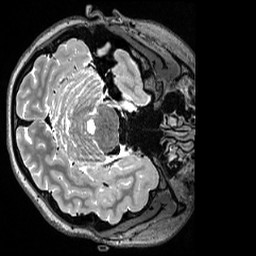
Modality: T2w
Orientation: axial
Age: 19
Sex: female
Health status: ill
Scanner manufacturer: siemens
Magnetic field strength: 3 T
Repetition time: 3.2 s
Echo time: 0.563 s